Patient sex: F
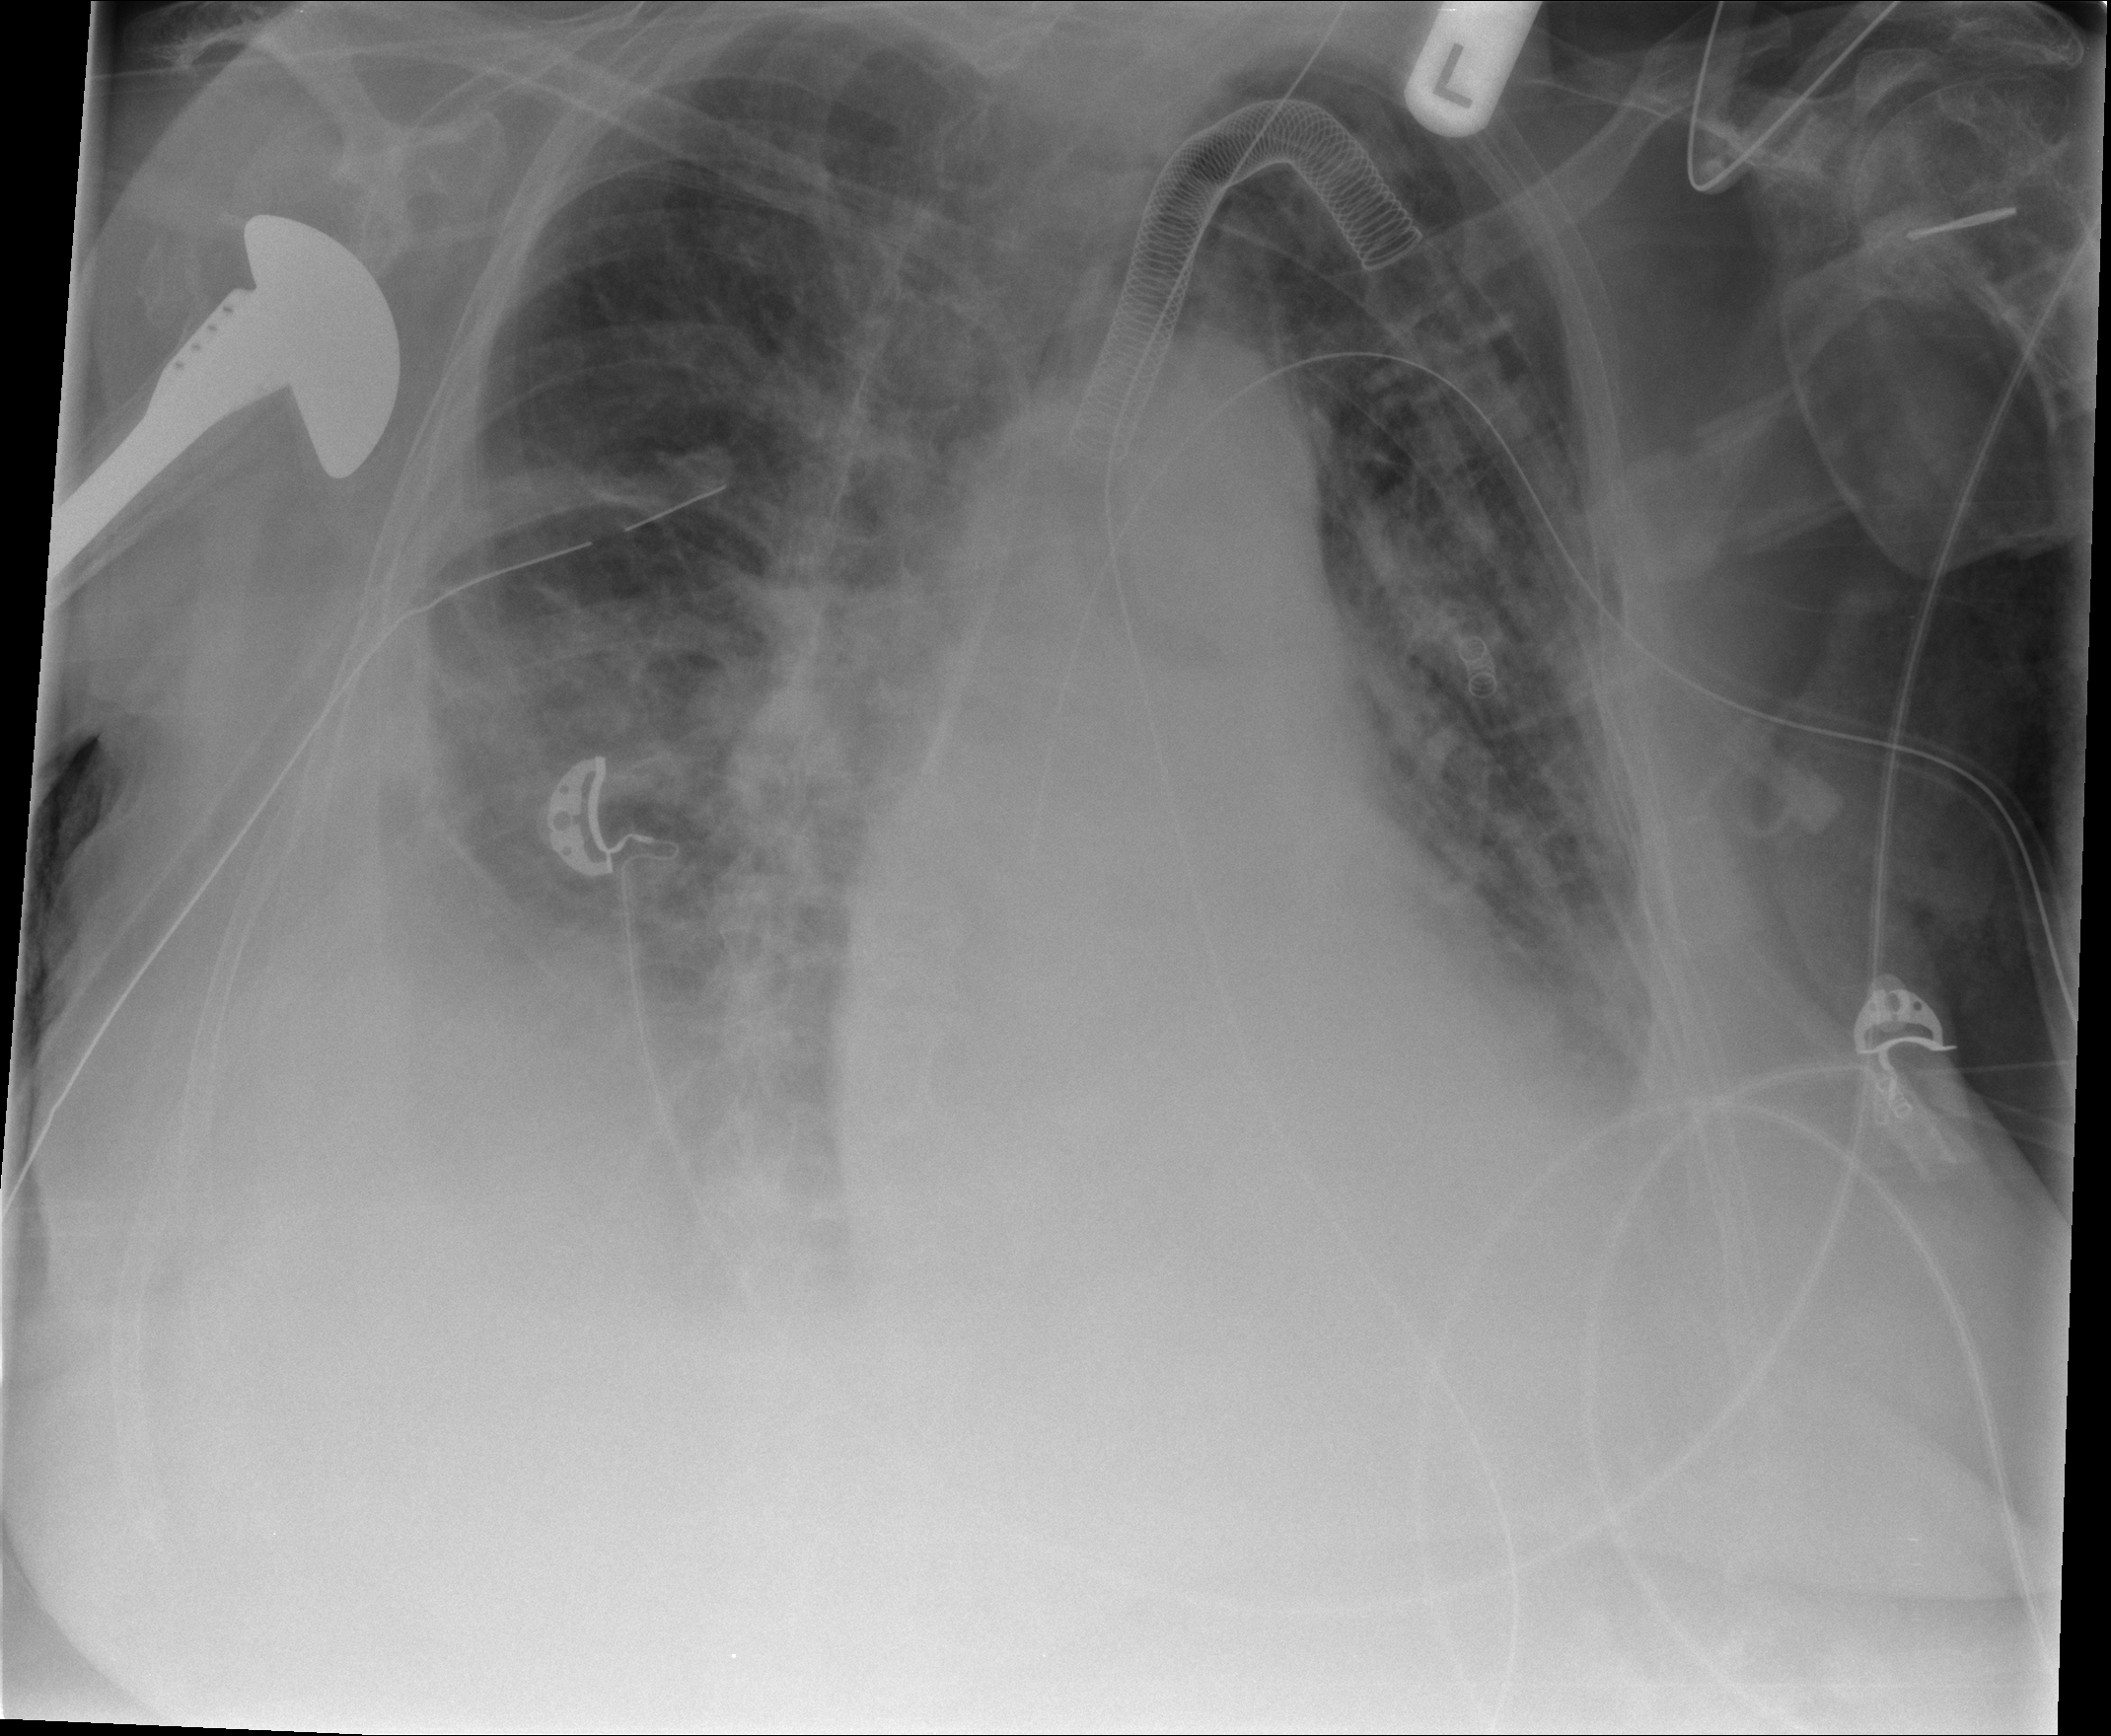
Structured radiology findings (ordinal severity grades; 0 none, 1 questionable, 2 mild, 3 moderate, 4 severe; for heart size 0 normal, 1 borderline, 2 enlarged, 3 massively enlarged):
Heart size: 2
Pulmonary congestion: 2
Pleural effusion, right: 3
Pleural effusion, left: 2
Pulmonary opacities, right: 2
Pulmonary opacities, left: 2
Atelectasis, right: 3
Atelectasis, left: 2